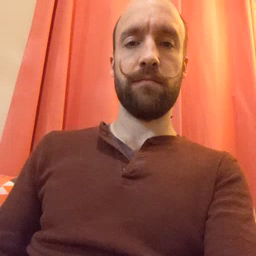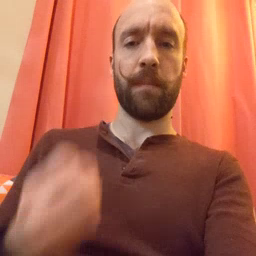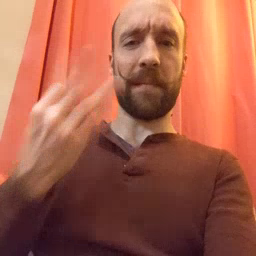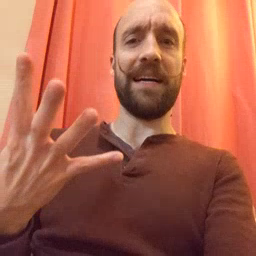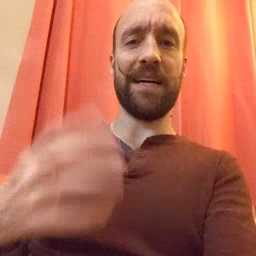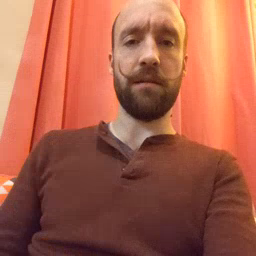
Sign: many